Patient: sex M, age 45
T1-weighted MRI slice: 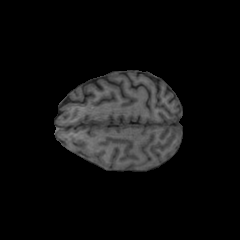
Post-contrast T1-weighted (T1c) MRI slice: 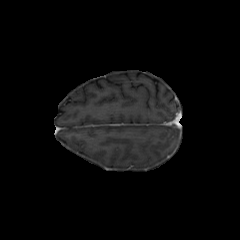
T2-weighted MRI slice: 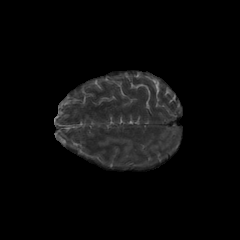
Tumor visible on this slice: no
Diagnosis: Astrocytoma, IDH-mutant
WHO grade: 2